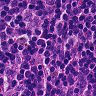
Metastatic tissue present: no